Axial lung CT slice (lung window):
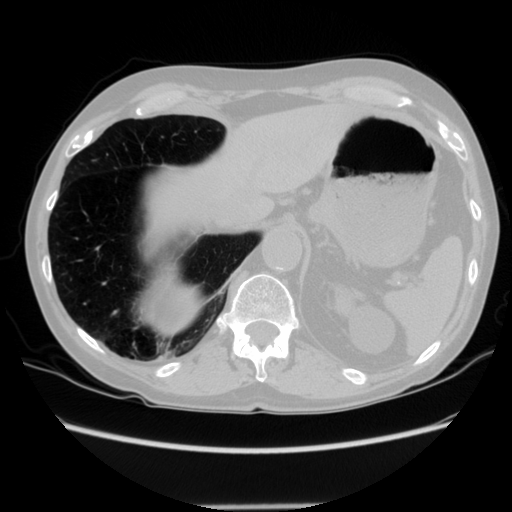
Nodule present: no